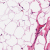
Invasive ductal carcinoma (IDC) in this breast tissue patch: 0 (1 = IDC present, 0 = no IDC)